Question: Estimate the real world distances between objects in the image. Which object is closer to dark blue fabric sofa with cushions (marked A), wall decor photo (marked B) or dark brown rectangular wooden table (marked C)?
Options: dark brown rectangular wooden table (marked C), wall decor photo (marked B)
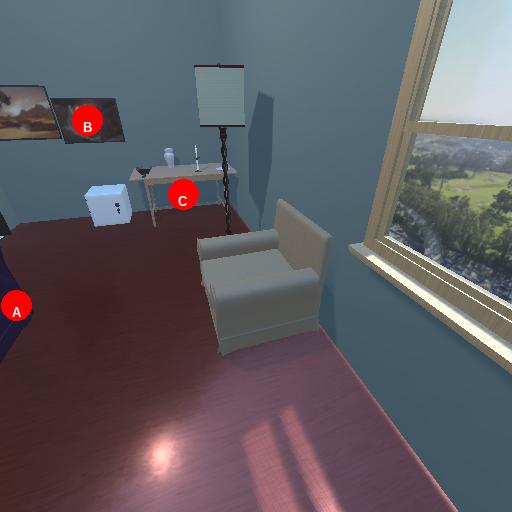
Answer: dark brown rectangular wooden table (marked C)